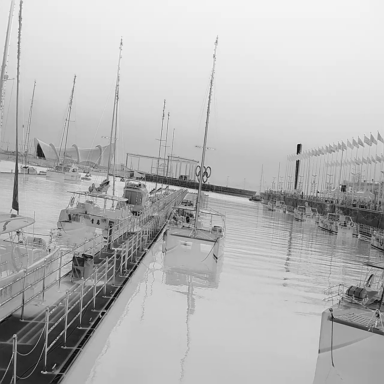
There are 11 objects shown in the infrared image, including a canoe, and ten sailboats.